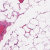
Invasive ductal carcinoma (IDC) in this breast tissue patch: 0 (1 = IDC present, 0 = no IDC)